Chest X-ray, PA view. Patient: 38 years old, sex M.
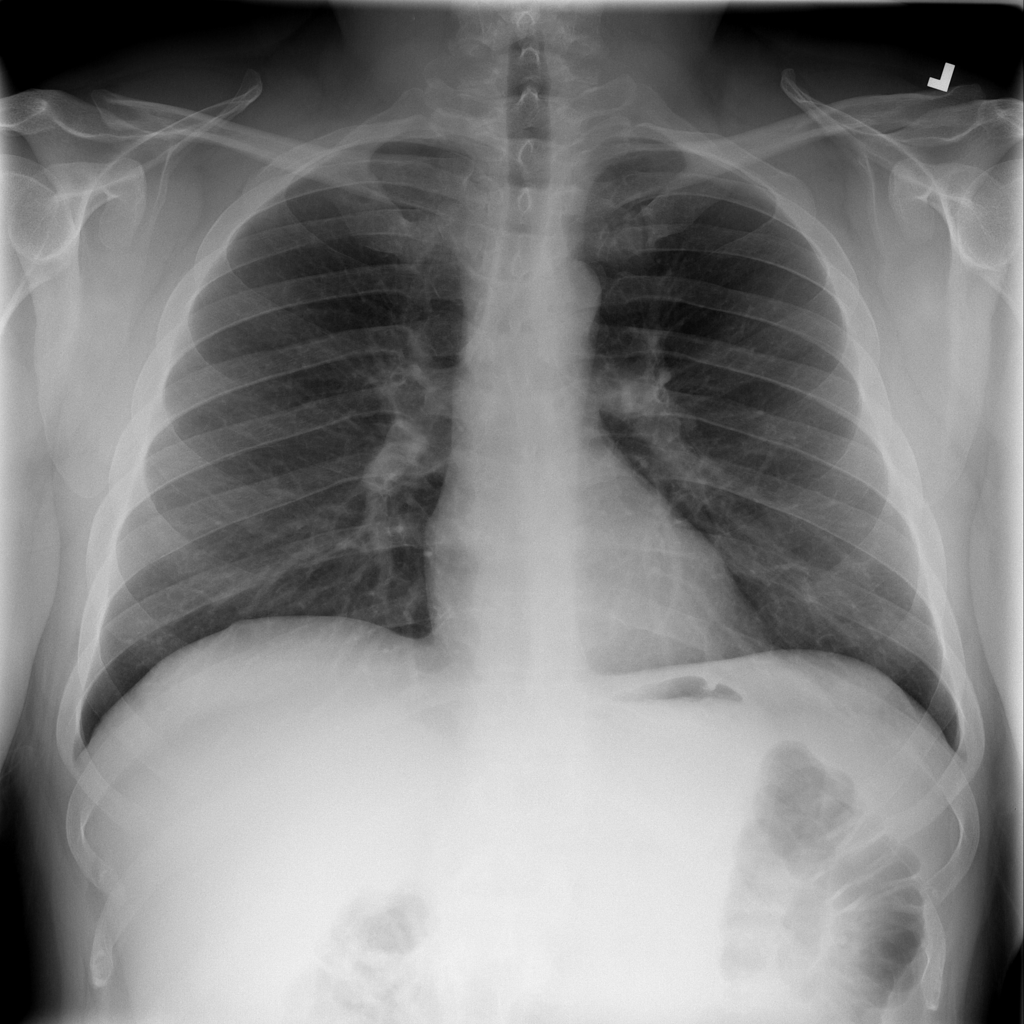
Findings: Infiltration